Field crop: tomato
Growth stage: 1
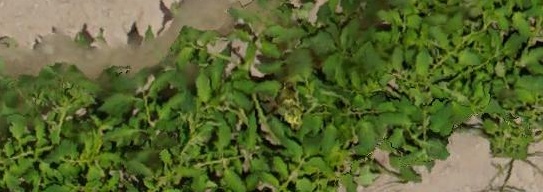
Species: tomato